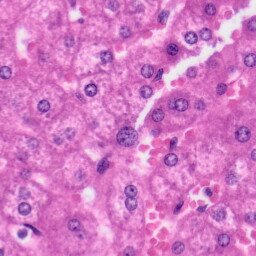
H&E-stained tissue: Liver